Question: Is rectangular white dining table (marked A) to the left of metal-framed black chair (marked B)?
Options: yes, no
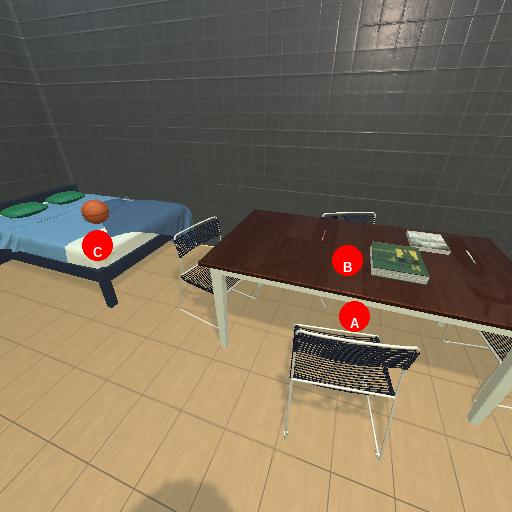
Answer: yes